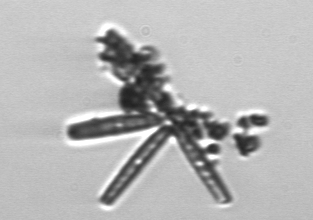
Label: Thalassionema